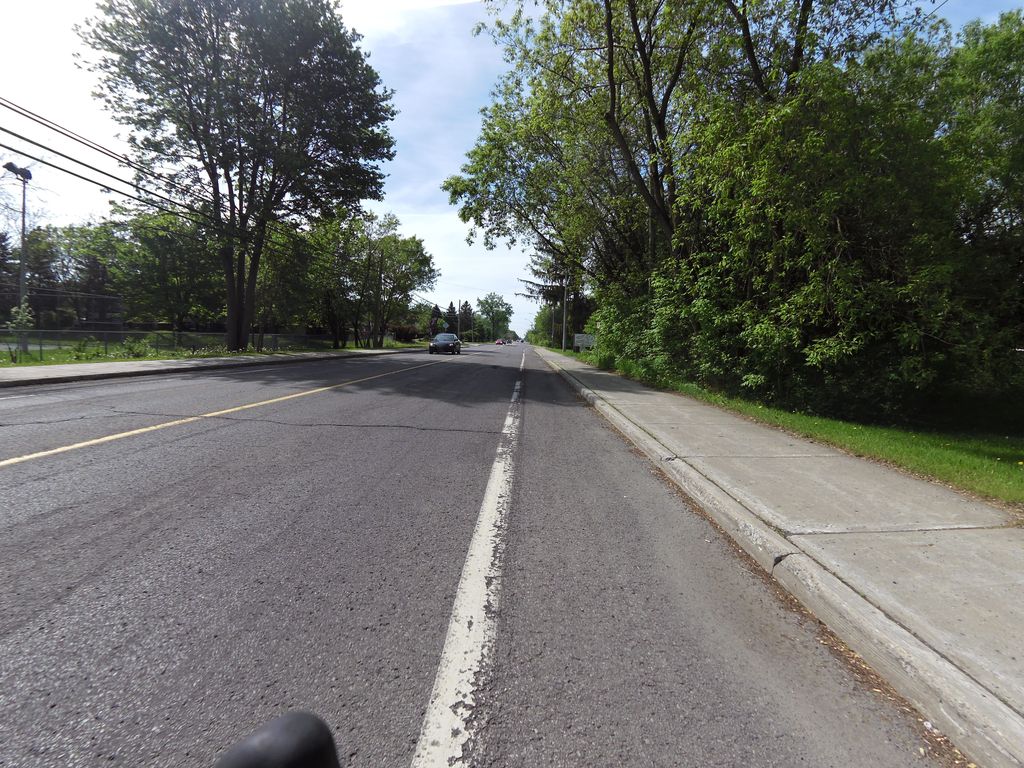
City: ottawa-gatineau